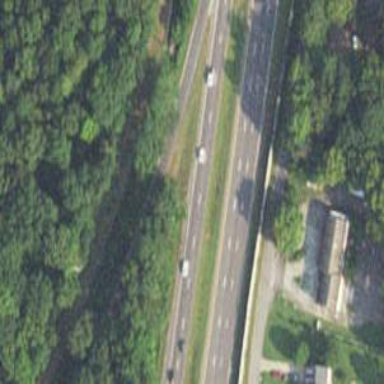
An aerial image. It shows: Trunk link highway.